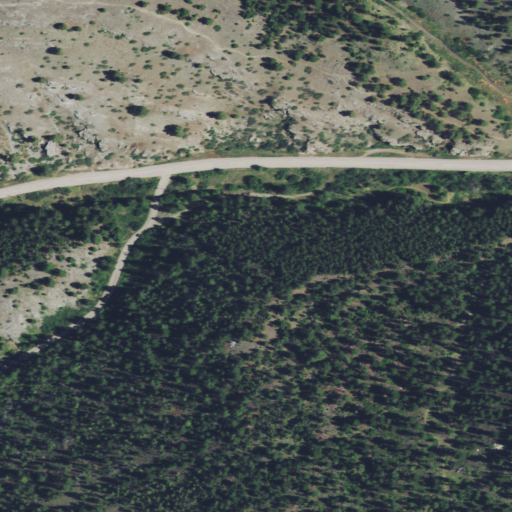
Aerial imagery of valley in Montana named Grizzly Gulch containing evergreen forest, grassland, open development, shrub, low intensity development, and medium intensity development